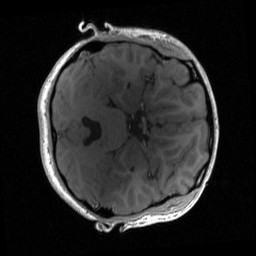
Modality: T1w
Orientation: axial
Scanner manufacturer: siemens
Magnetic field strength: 3 T
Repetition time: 2 s
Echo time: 0.0022 s